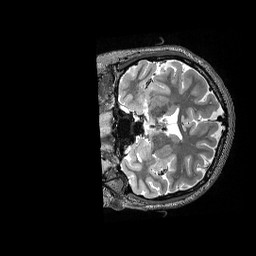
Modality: T2w
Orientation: coronal
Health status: healthy
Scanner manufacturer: siemens
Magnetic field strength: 3 T
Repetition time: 3.2 s
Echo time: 0.565 s